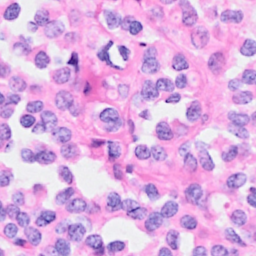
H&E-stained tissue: Breast